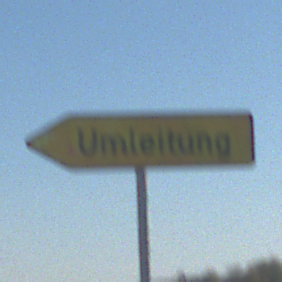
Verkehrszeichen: UmleitungswegweiserLinksweisend
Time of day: MorningAfternoon
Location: Outdoor (Nature)
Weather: Clear
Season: Autumn
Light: Natural